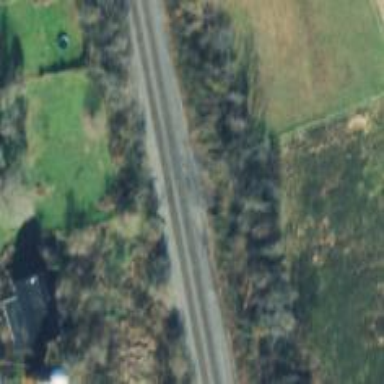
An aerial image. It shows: Railway track.